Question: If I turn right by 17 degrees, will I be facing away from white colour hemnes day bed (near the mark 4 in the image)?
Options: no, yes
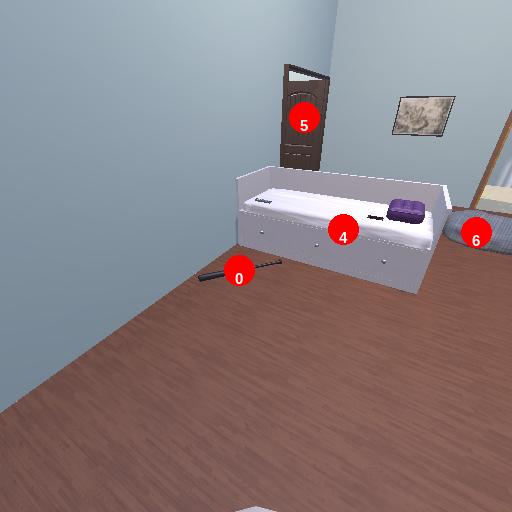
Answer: no